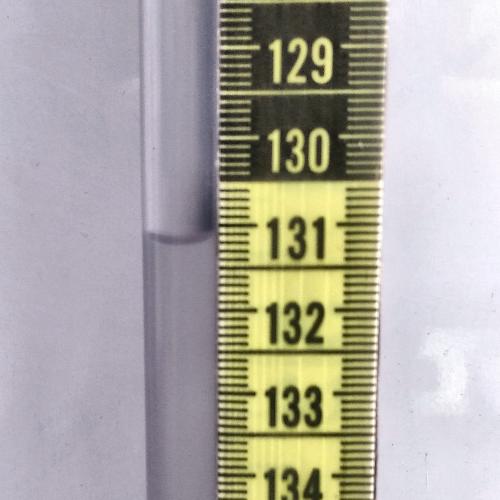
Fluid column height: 131.2 cm